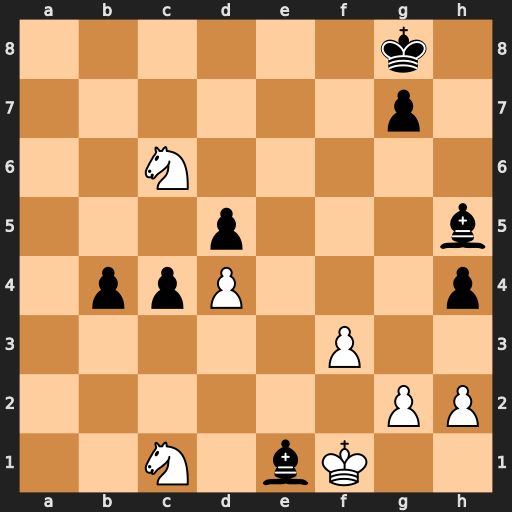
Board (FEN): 6k1/6p1/2N5/3p3b/1ppP3p/5P2/6PP/2N1bK2
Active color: w
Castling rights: -
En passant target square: -
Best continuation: Kxe1 b3 Ne2